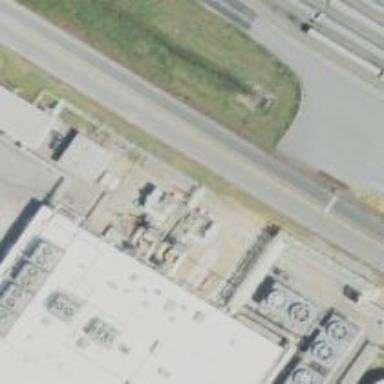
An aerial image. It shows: Gas turbine power generator.